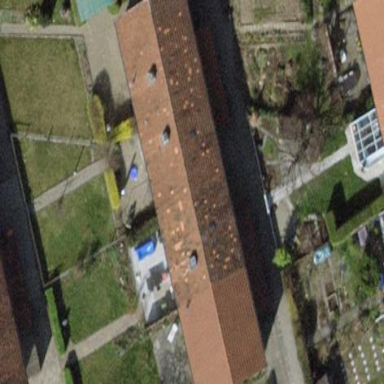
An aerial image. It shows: Terrace building with gabled roof.